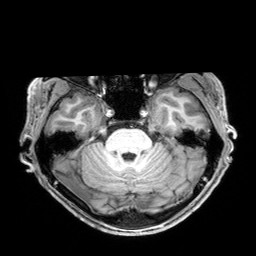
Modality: T1w
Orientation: coronal
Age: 27
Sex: male